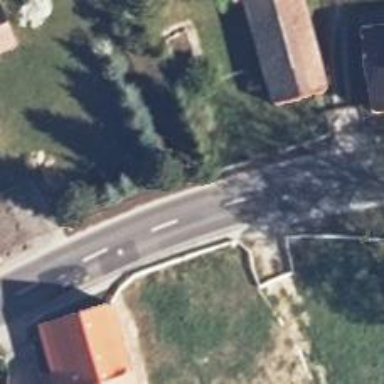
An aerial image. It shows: Secondary road with asphalt surface.